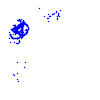
Particle: kaon